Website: macys
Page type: billing-address
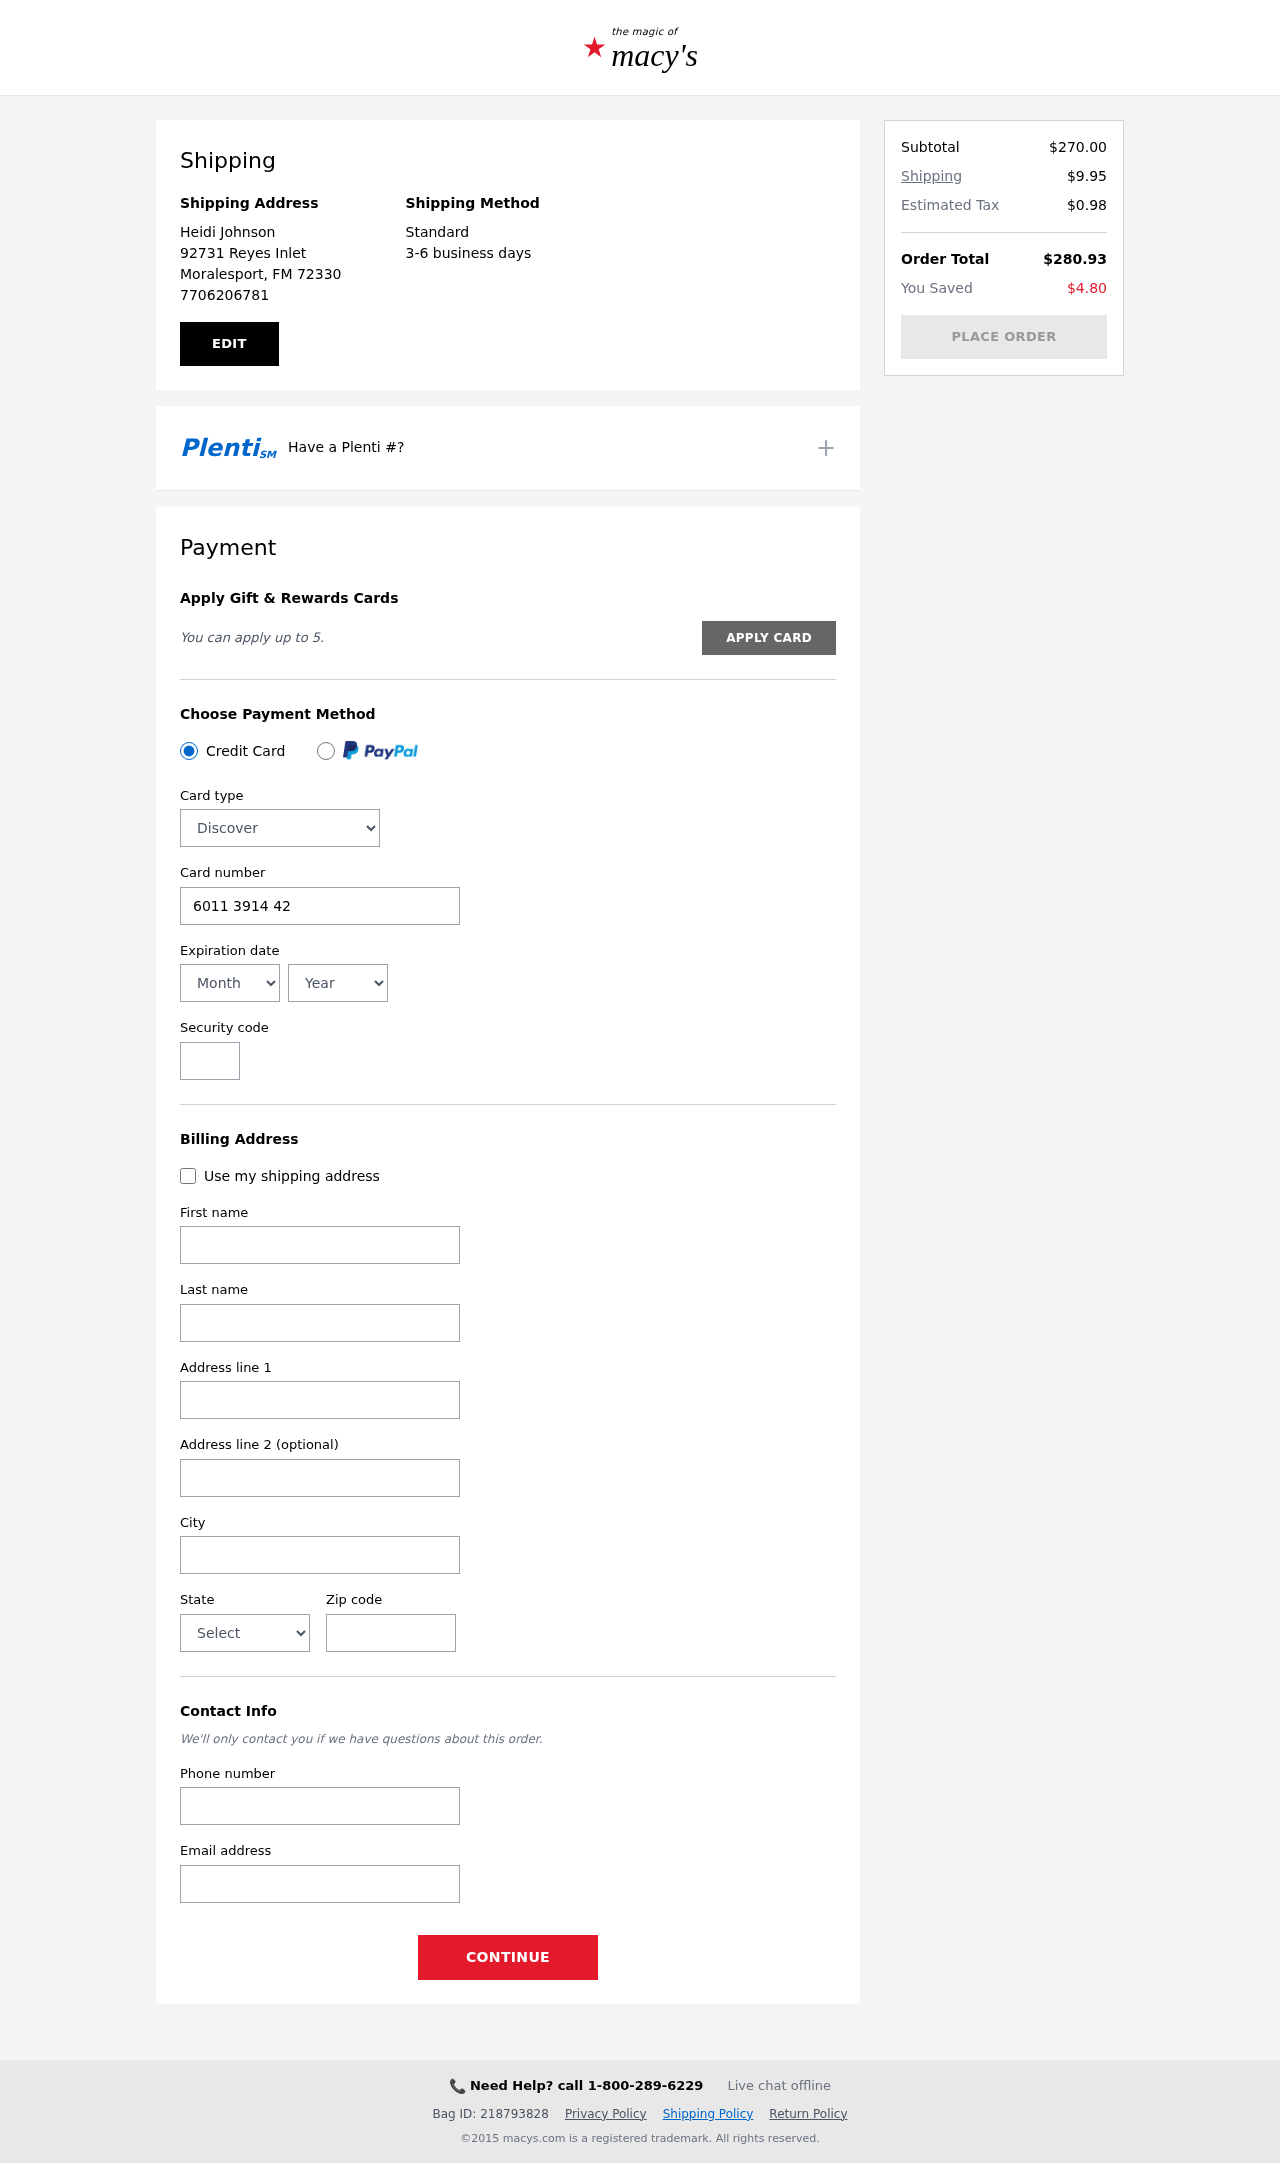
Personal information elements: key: PII_CARD_CVV
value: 447
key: PII_CARD_EXPIRY_MONTH
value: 11
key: PII_CARD_EXPIRY_YEAR
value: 28
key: PII_CARD_NUMBER
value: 6011 3914 4226 2181
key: PII_CARD_TYPE
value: Discover
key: PII_CITY
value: Moralesport
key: PII_CITY_STATE_ZIP
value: Moralesport, FM 72330
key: PII_EMAIL
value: heidi.johnson@yahoo.com
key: PII_FIRSTNAME
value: Heidi
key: PII_FULLNAME
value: Heidi Johnson
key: PII_LASTNAME
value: Johnson
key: PII_PHONE
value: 7706206781
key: PII_POSTCODE
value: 72330
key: PII_STATE
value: FM
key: PII_STREET
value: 92731 Reyes Inlet
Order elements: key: ORDER_SUBTOTAL
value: $270.00
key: ORDER_SHIPPING_COST
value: $9.95
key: ORDER_TAX
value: $0.98
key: ORDER_TOTAL
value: $280.93
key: ORDER_SAVINGS
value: $4.80